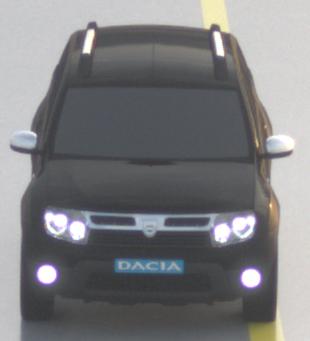
Make: Dacia
Model: Duster dCi 110 FAP
Detailed model: Duster (I)
Model produced from: 2010/06
Model produced until: 2013/11
Doors: 5
Color: black
Road condition: wet road
Daytime: sunrise or sunset
Contrast: low contrast